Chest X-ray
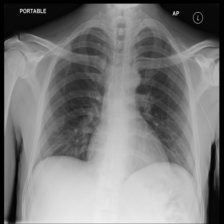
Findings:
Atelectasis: negative
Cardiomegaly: negative
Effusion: negative
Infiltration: negative
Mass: negative
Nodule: negative
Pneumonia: negative
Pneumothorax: negative
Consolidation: negative
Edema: negative
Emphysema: negative
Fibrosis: negative
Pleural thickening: negative
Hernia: negative